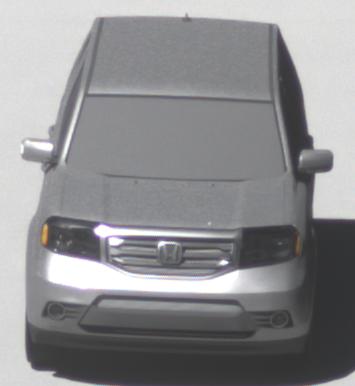
Make: Honda
Model: Pilot
Detailed model: Gen. 2 Facelift
Model produced from: 2012
Model produced until: 2015
Doors: 5
Color: white
Road condition: dry road
Daytime: midday
Contrast: high contrast